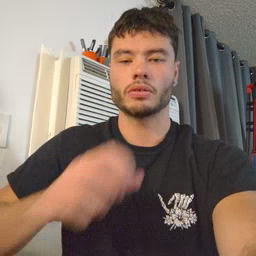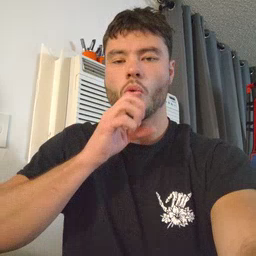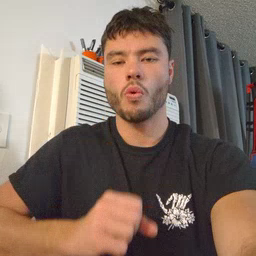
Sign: old